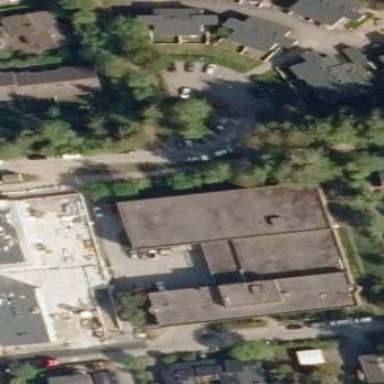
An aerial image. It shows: Building with flat roof.